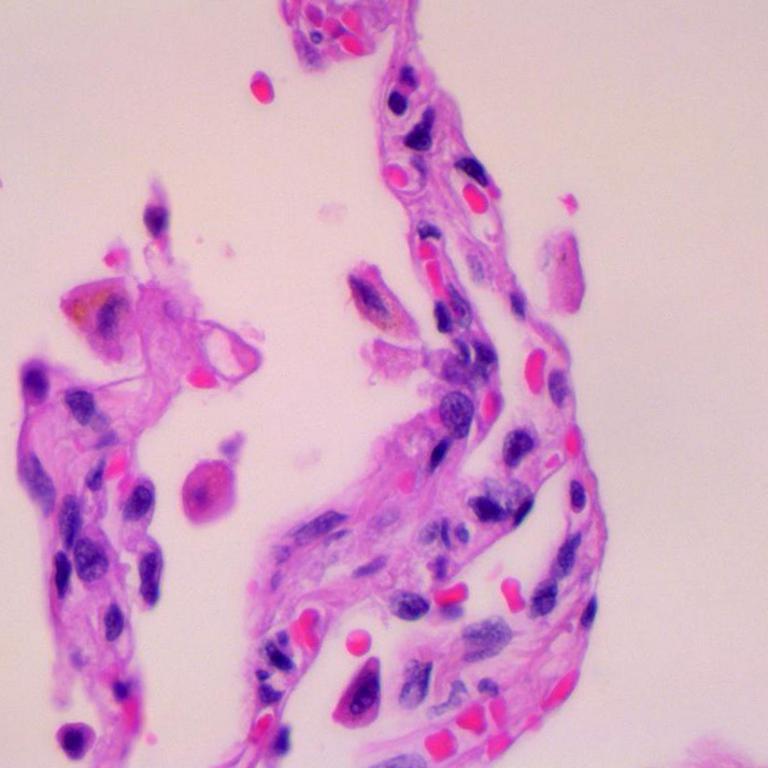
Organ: lung
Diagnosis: benign